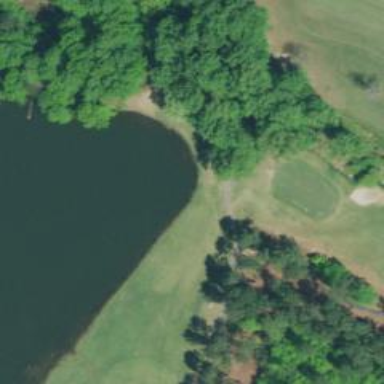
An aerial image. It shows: Path designed for golf carts.